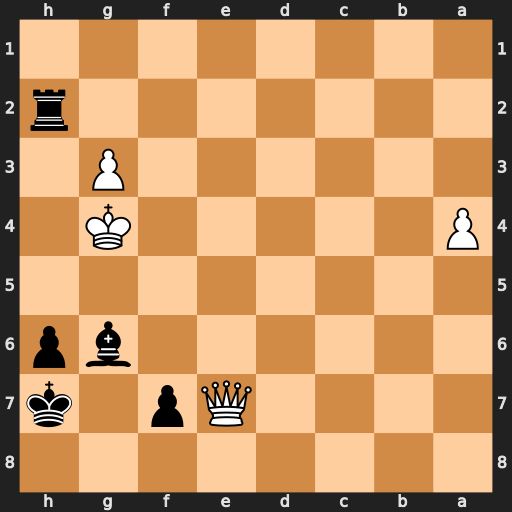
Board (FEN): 8/4Qp1k/6bp/8/P5K1/6P1/7r/8
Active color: b
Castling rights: -
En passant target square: -
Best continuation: Bh5+ Kf4 Rf2+ Ke5 Re2+